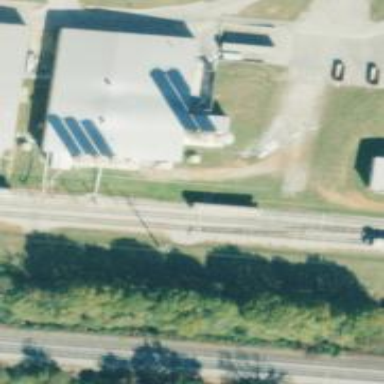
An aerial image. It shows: Rail spur service.